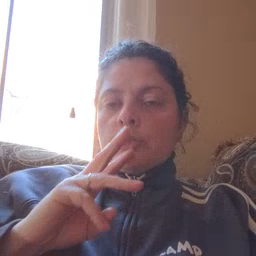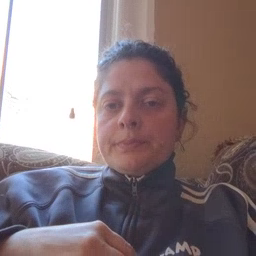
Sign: water